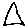
Label: triangle